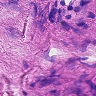
Metastatic tissue present: no